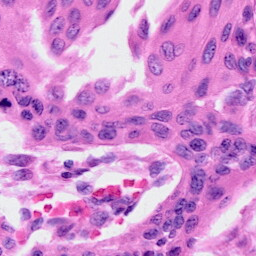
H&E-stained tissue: Cervix